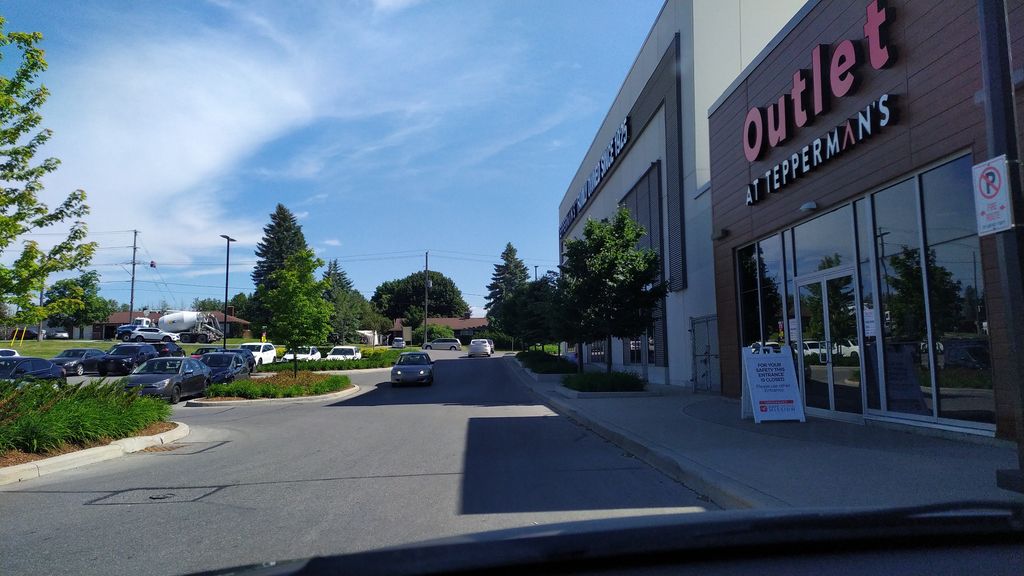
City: kitchener-waterloo